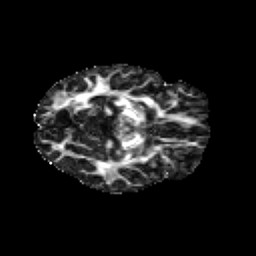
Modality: FA
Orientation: axial
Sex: male
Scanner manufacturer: siemens
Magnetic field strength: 3 T
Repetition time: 5 s
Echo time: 0.071 s